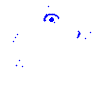
Particle: electron